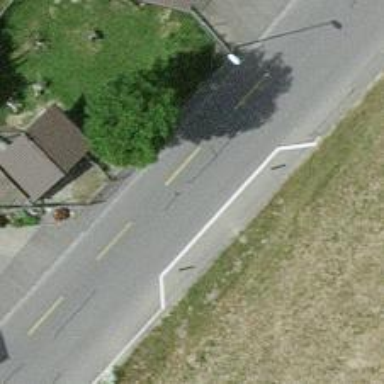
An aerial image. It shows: Tertiary road with asphalt surface. There is cycle lane on the left side of the road.